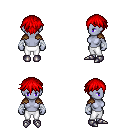
a pixel art fantasy rpg character, female body template, dark elf, purple skin, leather shoulder armor, white pants, red short bangs hairstyle, white cloth bandages, metal boots, four views (front, back, left, right), 2x2 character sprite sheet, small pixel art, hard edges, no anti-aliasing